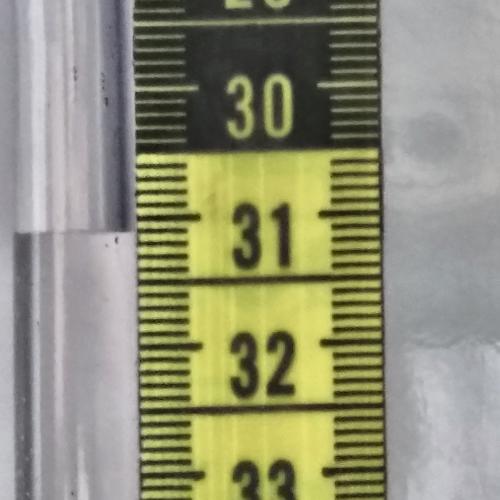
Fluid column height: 31.1 cm